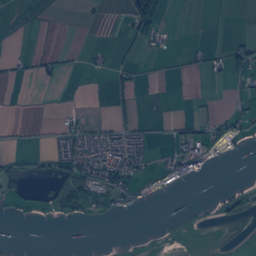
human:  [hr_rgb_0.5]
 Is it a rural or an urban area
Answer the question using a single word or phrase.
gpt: urban

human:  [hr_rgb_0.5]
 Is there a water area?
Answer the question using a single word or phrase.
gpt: yes

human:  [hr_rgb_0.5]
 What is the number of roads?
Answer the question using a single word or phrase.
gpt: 178

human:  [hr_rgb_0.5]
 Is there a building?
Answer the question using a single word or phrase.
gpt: yes

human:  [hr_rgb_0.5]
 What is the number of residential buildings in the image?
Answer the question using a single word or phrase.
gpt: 1035

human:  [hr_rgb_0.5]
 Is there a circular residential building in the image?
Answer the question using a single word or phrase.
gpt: yes

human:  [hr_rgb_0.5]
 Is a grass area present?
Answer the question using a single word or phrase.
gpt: yes

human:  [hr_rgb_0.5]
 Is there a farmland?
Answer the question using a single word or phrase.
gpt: yes

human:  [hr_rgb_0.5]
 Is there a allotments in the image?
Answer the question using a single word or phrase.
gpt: yes

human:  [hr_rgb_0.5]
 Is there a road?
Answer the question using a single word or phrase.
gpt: yes

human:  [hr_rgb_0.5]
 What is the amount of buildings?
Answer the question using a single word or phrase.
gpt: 1364

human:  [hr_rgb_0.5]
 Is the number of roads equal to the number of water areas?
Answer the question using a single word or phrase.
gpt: no

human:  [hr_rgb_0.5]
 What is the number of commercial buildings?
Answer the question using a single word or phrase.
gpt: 23

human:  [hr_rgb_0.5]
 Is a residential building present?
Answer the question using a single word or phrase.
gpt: yes

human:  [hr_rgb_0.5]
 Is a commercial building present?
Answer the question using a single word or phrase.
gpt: yes

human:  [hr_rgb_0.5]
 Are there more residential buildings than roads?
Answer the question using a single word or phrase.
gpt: yes

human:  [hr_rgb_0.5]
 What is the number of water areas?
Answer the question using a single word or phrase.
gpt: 21

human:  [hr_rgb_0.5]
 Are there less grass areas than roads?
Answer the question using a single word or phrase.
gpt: yes

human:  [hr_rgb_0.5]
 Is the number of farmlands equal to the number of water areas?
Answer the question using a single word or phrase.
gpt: no

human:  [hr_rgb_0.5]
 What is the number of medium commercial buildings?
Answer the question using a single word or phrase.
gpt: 3

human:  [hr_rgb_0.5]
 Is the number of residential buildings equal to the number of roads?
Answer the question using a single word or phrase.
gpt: no

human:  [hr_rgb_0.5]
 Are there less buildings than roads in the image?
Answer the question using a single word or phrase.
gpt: no

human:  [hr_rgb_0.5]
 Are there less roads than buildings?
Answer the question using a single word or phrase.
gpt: yes

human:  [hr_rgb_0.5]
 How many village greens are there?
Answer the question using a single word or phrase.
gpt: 2

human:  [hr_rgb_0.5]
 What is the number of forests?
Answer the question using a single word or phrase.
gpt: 48

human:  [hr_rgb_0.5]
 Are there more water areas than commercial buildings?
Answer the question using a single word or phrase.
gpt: no

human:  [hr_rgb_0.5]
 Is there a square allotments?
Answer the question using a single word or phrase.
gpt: no

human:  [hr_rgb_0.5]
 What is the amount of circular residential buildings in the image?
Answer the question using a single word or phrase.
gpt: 2

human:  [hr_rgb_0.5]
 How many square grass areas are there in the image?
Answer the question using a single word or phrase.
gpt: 0

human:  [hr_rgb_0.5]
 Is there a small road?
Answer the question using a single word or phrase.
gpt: yes

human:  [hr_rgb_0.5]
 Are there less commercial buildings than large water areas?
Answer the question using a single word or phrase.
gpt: no

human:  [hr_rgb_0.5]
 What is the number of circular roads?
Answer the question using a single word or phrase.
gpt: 0

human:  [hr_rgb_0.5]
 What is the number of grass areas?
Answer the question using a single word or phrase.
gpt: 80

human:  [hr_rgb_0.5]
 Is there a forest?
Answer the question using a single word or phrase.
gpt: yes

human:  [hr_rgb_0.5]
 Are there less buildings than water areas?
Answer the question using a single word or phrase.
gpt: no

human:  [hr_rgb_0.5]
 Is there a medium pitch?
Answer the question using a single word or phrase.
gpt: yes

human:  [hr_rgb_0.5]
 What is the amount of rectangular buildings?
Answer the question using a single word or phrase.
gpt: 940

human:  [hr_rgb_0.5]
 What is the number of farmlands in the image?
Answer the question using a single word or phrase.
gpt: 34

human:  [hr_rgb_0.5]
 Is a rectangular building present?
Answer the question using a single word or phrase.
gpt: yes

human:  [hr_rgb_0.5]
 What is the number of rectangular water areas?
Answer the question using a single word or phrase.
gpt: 3

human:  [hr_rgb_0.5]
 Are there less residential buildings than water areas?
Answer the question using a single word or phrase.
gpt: no

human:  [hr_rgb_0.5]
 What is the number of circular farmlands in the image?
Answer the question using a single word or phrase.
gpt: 0

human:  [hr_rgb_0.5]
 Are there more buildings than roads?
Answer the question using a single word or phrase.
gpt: yes

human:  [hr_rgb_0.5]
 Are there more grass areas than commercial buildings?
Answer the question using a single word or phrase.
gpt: yes

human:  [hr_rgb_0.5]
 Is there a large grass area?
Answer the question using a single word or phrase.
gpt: yes

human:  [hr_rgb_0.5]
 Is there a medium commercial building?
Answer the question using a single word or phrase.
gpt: yes

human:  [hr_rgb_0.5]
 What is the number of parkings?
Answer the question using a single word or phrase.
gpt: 2

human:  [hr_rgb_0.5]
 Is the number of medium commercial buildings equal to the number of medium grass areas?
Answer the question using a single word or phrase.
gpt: no

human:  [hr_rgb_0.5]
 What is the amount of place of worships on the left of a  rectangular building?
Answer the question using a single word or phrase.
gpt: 2

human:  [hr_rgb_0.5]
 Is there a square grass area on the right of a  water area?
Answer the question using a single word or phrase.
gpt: no

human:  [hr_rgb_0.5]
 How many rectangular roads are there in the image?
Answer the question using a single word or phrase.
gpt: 0

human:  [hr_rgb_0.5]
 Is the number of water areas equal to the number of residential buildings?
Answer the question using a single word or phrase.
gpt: no

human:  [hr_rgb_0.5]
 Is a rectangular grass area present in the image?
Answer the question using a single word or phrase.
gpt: yes

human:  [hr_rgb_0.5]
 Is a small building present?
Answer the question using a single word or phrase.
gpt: yes

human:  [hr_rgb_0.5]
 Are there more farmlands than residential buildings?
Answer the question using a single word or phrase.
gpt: no

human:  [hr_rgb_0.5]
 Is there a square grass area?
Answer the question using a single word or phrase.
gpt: no

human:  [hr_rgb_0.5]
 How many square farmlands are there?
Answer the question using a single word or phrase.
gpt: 0

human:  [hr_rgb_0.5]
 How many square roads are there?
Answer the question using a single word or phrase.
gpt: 0

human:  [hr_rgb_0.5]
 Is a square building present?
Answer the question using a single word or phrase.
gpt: yes

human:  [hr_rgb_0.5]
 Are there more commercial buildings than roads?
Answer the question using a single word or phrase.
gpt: no

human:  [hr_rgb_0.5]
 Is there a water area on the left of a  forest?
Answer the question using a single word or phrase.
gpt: yes

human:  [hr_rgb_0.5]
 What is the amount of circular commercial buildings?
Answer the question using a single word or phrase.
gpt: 0

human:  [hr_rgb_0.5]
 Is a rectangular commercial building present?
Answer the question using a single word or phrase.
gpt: yes

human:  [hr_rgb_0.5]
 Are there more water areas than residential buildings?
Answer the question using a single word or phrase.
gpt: no